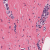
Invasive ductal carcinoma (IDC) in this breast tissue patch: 0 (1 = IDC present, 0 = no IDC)